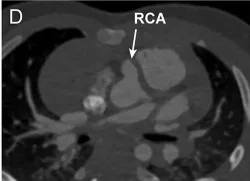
(D-F) depict the axial, coronal, and sagittal panel of the 6-months follow-up CTA, respectively. The white arrows indicate the mild dilated RCA.
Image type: radiology (ct)